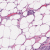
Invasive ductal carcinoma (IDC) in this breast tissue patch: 1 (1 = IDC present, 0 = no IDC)